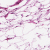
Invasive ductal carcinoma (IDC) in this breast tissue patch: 0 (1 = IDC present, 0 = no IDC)